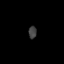
Tissue: prostate
Cell type: B cells
Senescence score: 0.7649
Nuclear area (px): 97
Mean DAPI intensity: 64.134